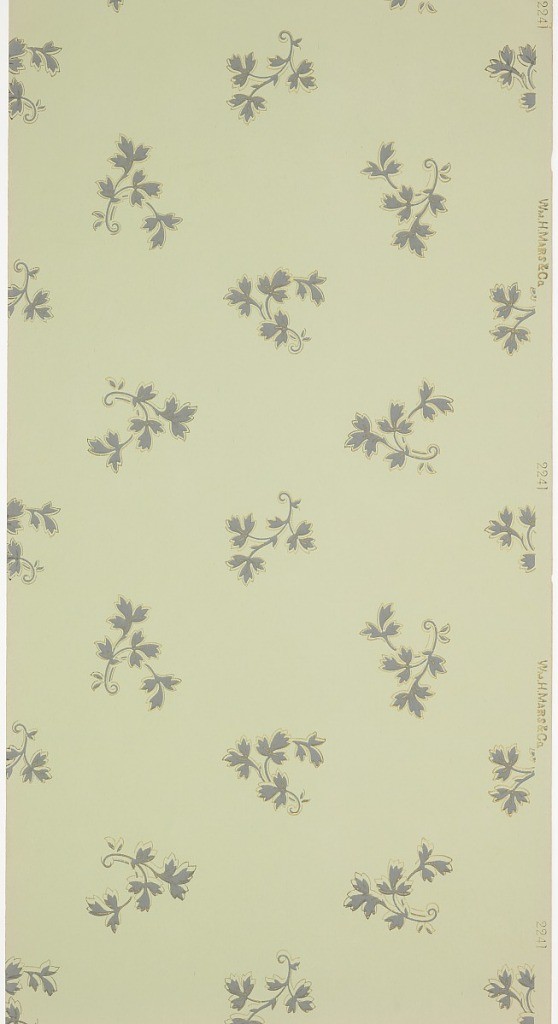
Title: Ceiling paper
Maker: William H. Mairs and Company, Brooklyn, New York
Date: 1905–1915
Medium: Machine-printed paper, liquid mica
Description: All-over pattern of medium-sized leafy vine motif. Printed in blue-grey and metallic gold on light blue-green ground.